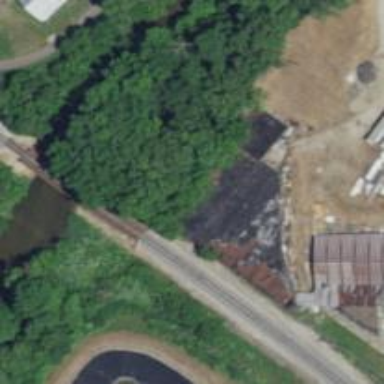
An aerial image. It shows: Railway spur bridge over rail line.